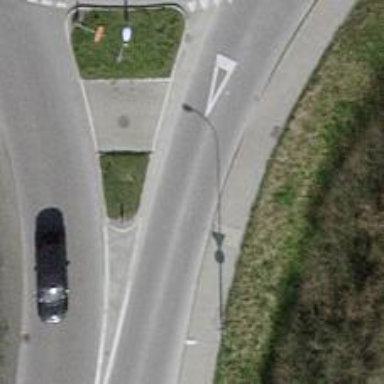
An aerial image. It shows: Bus stop with stop position for public transport.